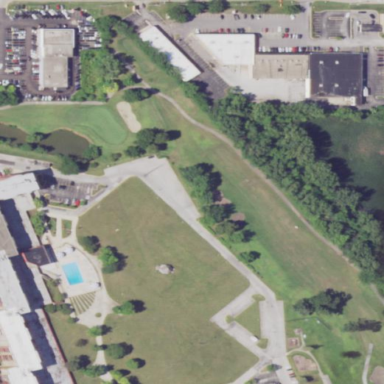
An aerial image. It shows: Well-maintained grassy area designated for golfing. It is mown fairway used for the sport of golf.